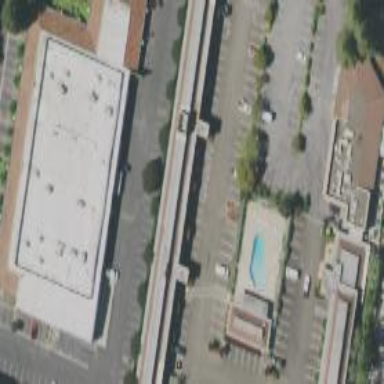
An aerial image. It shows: Hotel building.